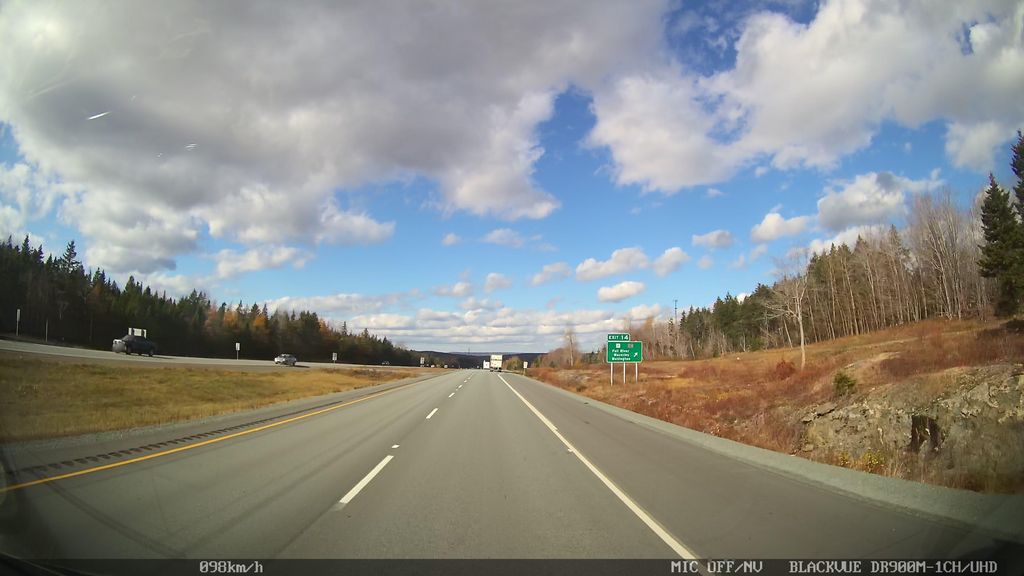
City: halifax